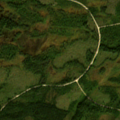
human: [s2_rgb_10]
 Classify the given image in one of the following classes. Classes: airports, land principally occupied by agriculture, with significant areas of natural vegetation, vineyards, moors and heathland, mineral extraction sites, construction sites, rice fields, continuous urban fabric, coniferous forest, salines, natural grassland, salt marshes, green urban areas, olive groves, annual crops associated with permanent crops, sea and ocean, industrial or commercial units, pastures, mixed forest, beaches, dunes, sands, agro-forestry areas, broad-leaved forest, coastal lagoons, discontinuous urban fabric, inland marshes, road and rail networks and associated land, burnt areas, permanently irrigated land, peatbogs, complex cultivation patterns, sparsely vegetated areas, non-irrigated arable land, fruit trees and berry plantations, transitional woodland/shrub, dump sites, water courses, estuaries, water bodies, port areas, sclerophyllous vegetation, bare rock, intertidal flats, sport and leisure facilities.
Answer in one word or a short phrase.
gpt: coniferous forest, transitional woodland/shrub, peatbogs